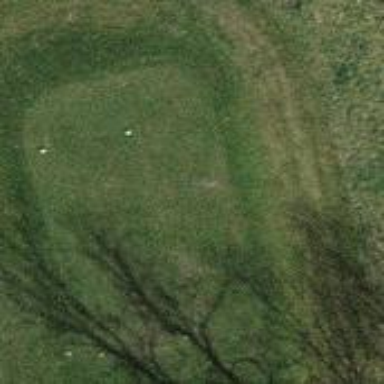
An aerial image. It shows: Grassy area designated as golf tee.